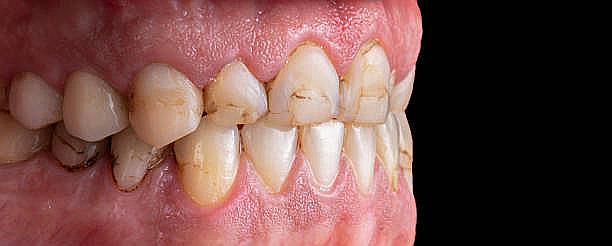
Condition: Calculus